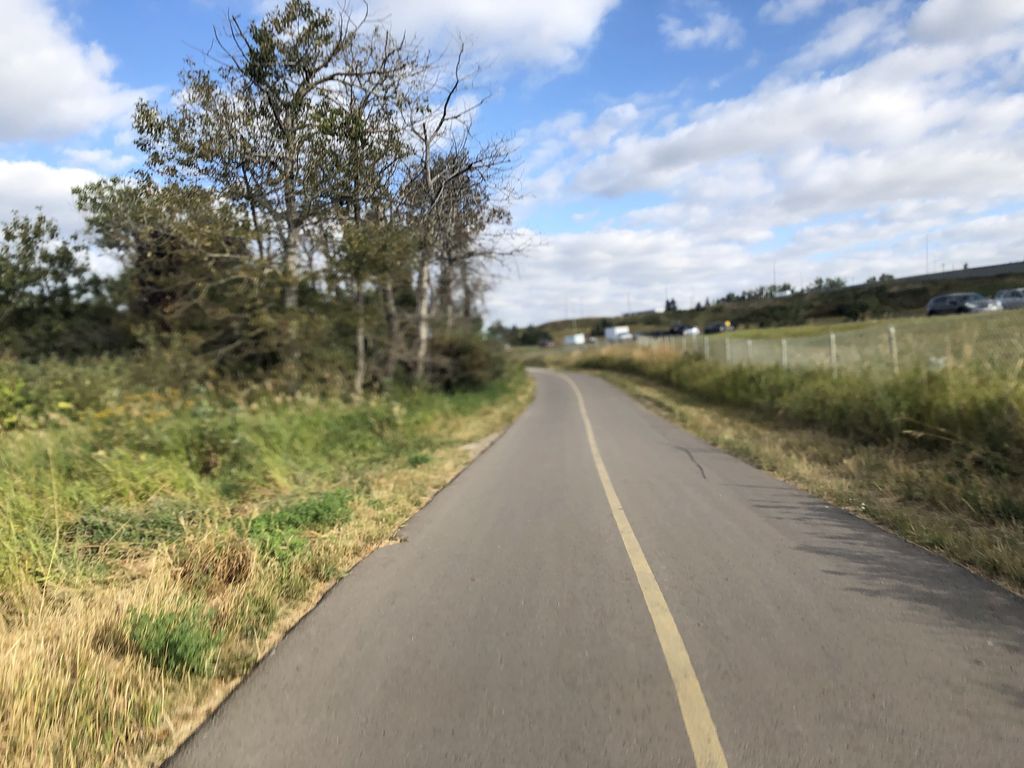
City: calgary